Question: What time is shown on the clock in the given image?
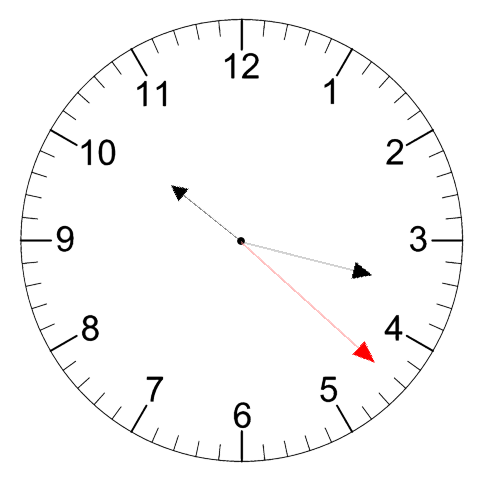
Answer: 10:17:22